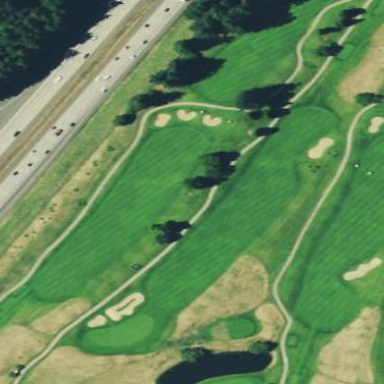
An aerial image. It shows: Golf course.